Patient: sex M, age 55
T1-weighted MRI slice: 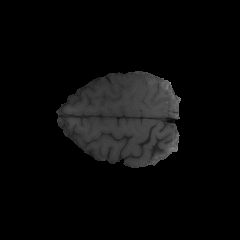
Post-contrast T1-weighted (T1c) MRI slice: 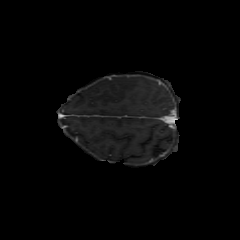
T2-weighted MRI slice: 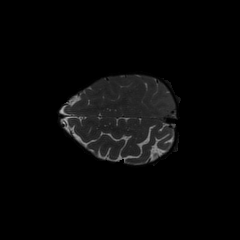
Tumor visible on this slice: no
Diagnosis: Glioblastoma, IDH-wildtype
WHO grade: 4